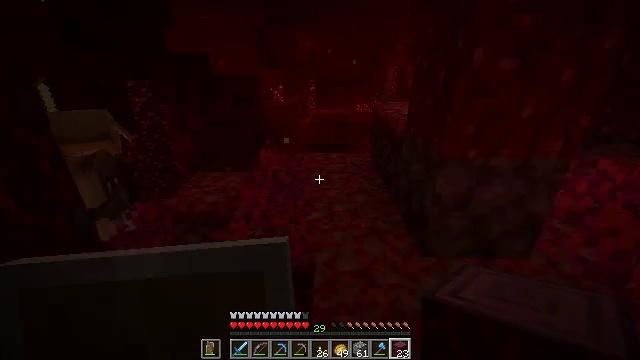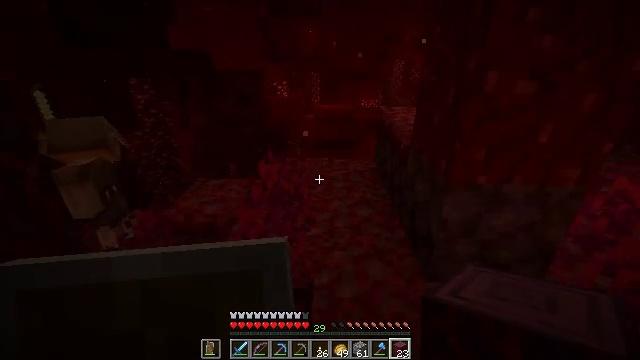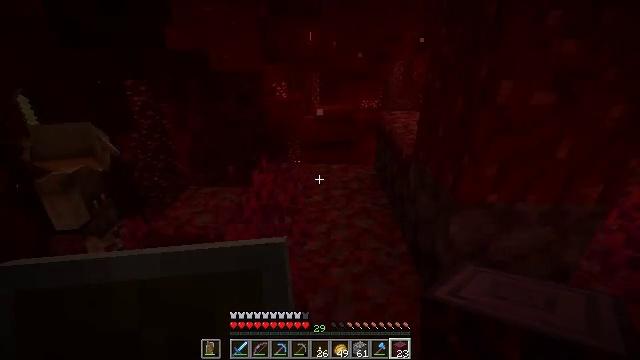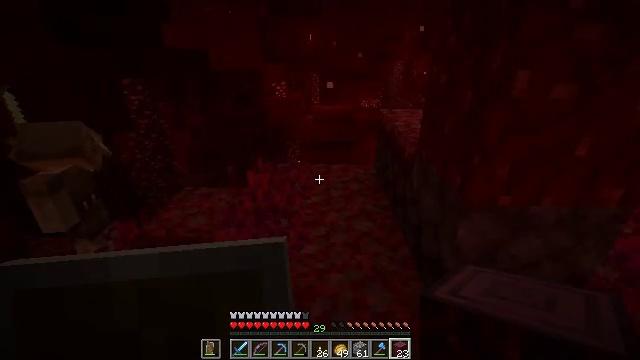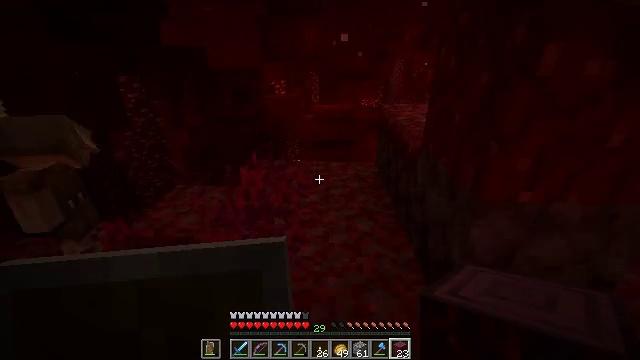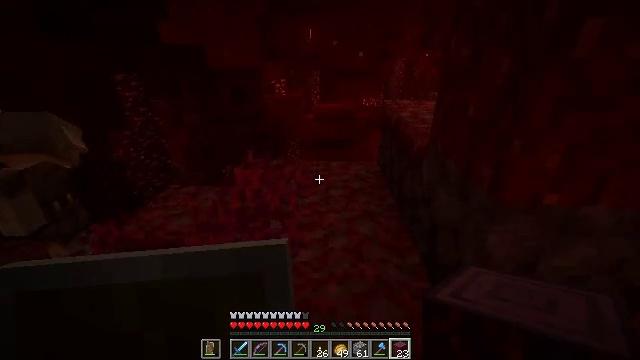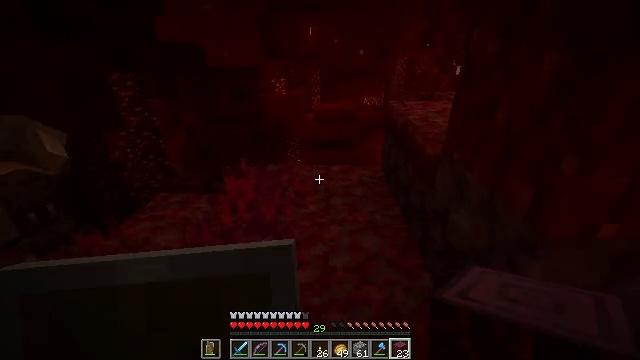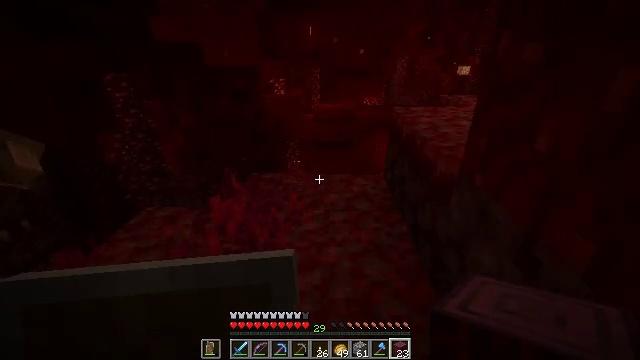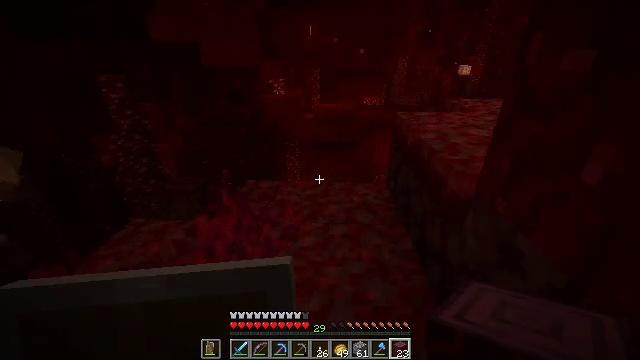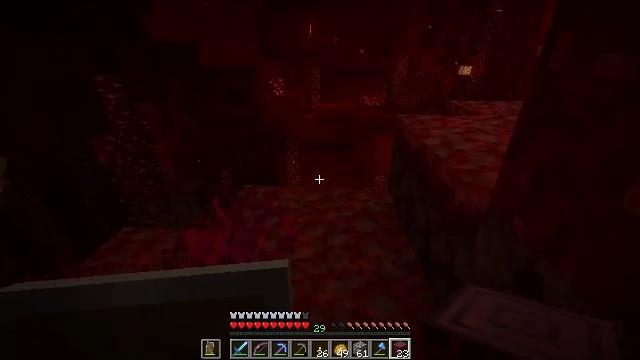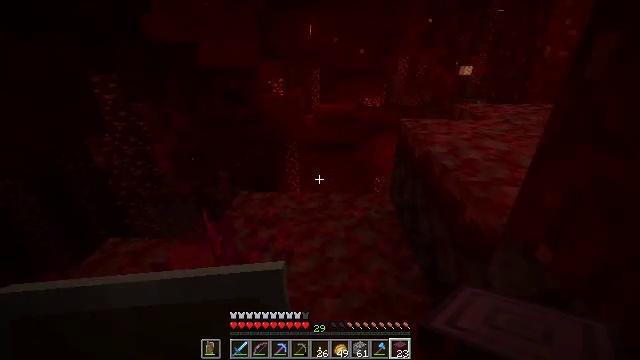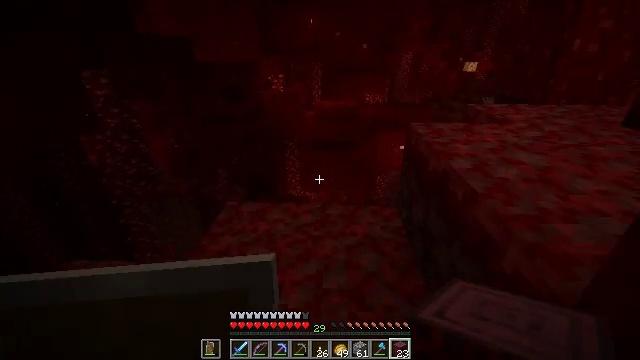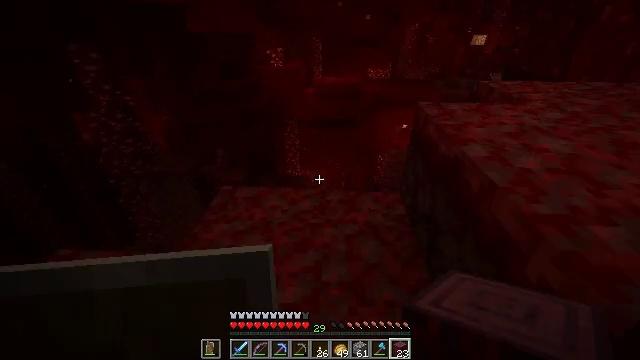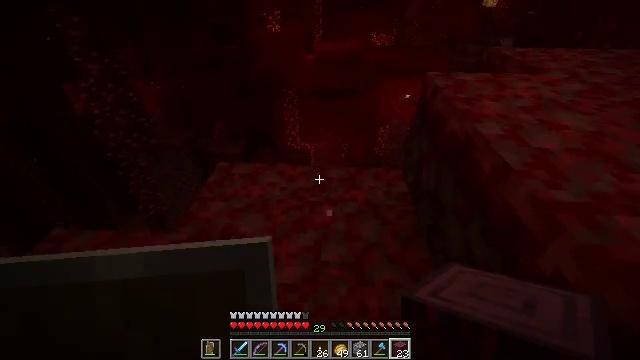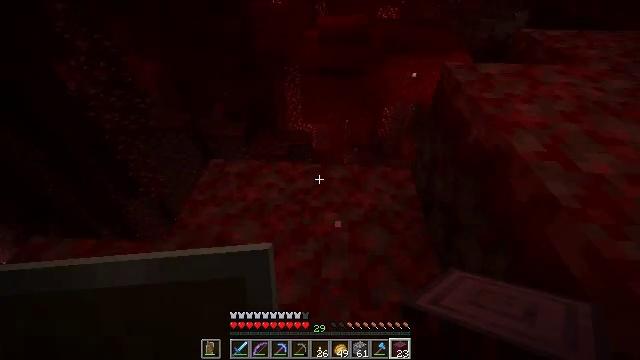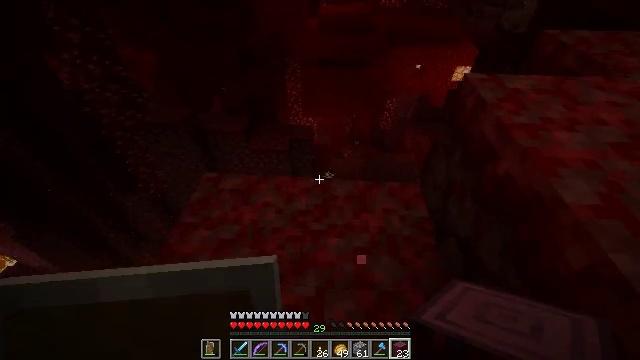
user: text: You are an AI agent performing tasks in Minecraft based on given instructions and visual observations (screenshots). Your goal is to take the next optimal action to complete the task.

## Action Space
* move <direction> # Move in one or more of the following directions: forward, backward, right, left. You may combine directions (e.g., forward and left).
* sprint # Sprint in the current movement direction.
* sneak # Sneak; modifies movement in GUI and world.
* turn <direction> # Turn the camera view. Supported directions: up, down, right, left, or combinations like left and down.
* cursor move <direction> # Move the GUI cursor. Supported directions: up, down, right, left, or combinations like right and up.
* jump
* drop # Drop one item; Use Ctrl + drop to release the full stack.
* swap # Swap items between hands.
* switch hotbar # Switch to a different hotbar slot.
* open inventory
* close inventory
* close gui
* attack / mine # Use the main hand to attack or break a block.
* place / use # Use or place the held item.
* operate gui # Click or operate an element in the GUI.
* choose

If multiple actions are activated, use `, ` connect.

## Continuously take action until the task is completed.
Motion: motion action
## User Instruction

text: Gather the crimson fungus.
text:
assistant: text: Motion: move forward, turn left and down
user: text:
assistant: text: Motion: move forward
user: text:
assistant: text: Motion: move forward
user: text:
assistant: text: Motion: move forward
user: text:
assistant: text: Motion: move forward
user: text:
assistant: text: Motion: move forward
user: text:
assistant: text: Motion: move forward
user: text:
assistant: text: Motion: move forward
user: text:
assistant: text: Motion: move forward
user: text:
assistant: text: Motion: move forward
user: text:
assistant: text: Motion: move forward, turn down
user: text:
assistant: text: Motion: move forward, turn down
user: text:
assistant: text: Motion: move forward, turn down
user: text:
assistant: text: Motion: move forward, turn down
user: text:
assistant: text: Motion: move forward, turn down
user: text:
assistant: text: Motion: move forward, turn down
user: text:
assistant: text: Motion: move forward, turn left and down
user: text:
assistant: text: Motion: turn down
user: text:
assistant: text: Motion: no_op
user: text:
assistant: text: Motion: no_op
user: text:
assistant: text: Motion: turn down
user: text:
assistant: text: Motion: move forward
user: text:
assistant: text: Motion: move forward
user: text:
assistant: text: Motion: no_op
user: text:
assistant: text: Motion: turn left and down
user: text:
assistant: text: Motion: turn left and down
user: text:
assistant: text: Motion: turn left and down
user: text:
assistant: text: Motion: turn left and down
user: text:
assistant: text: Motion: sneak
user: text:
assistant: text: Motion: sneak